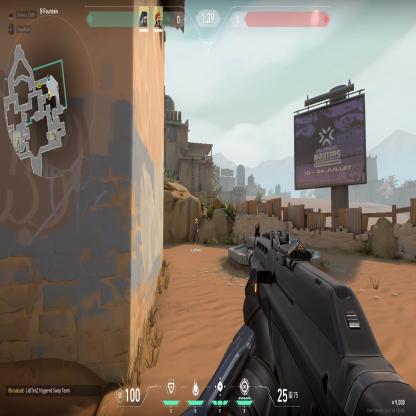
Label: teammate